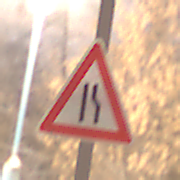
Verkehrszeichen: EinseitigVerengteFahrbahnRechts
Umgebung: Outdoor, Urban
Tageszeit: Night
Wetter: Overcast
Licht: Artificial
Jahreszeit: Winter
Kontrast: MediumContrast